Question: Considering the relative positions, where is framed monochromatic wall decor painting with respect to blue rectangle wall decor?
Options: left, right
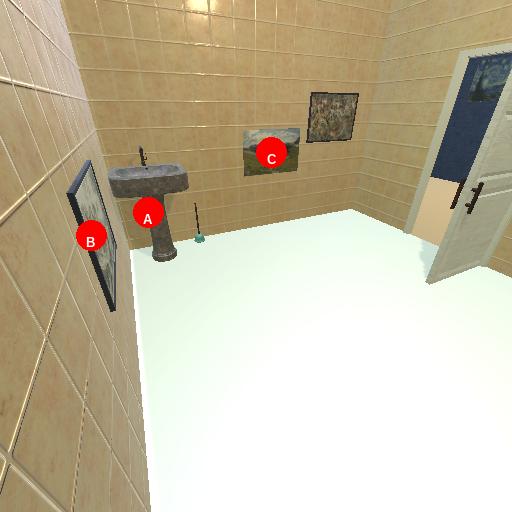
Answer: left